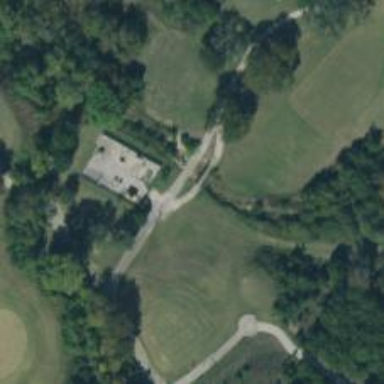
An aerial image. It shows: Path used for both walking and golf.